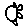
Label: sun